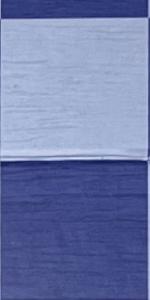
Label: Empty